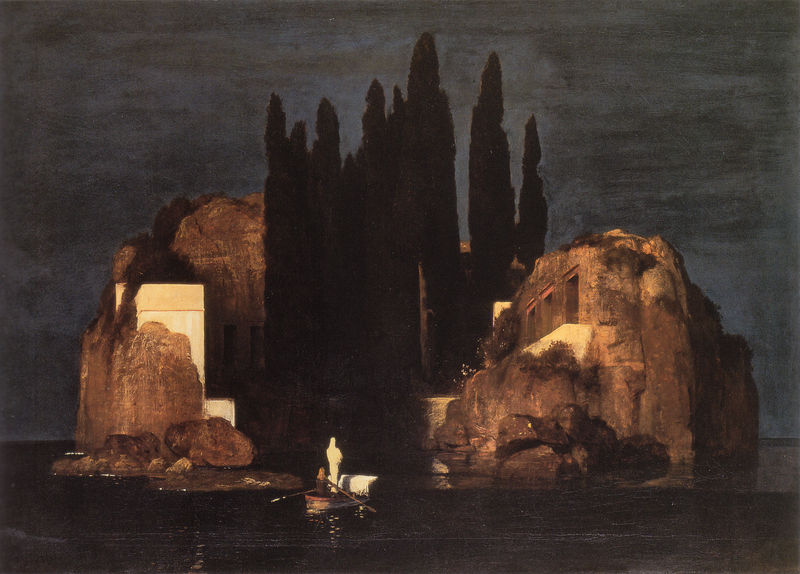
Titel: Die Toteninsel
Künstler: Arnold Böcklin
Standort: Basel
Institution: Kunstmuseum
Schlagwörter: baum, blau, dunkel, felsen, gemälde, gestein, gott, himmel, mann, meer, schatten, wasser, weiß, wolken, bäume, gelb, grün, landschaft, menschen, ocker, see, ufer, abend, braun, fenster, frau, grau, hell, licht, nacht, schwarz, dach, gebäude, haus, weg, beige, symbolismus, architektur, blass, leiche, mensch, stehen, stein, steine, tod, tot, trauer, dämmerung, einsamkeit, horizont, häuser, hügel, pappel, pappeln, spiegelung, strauch, busch, einsam, gebüsch, insel, figur, stehend, personen, pflanze, pflanzen, höhle, kontrast, schön, traurig, wald, boot, boote, kahn, paddel, ruder, statue, zypressen, küste, schiff, düster, türen, venedig, röcke, fels, gebirge, klippen, farbe, stille, friedrich, romantik, angst, steeg, wetter, blue, people, white, black, dark, duktus, green, painting, windows, woman, ruderboot, ruderer, rudern, brown, glatt, allein, mondlicht, tor, bucht, gestalt, eingang, eingänge, mond, ruine, burg, motiv, festung, zypresse, traum, mondschein, höhlen, ruinen, architrav, tore, sterben, schloß, gräber, man, rock, rocks, sky, tree, böcklin, feuerbach, priester, boat, building, lake, landscape, mountain, ocean, sea, water, island, reflections, trees, death, pinien, pinie, light, river, entrance, night, david, castle, shadow, arnold, basel, arnold böcklin, schwar, cliffs, door, lagune, person, toskana, geist, hades, lights, bootsfahrt, doors, kammern, schwrz, fährmann, überfahrt, statur, mont, grablege, priesterin, figure, toteninsel, paddles, pine trees, contrast, kaspar, phantom, row, ischia, pines, standing, seltsam, tall, totenschiff, greu, schattenreich, boulder, tomb, toten, bürklin, die toteninsel, traumwelt, rowing, fortress, coffin, s, mont st. martin, runder, mondlos, oars, row boat, solitary, paddle, pine tree, baum+, mistery, rowing boat, deatg, bockel, niht